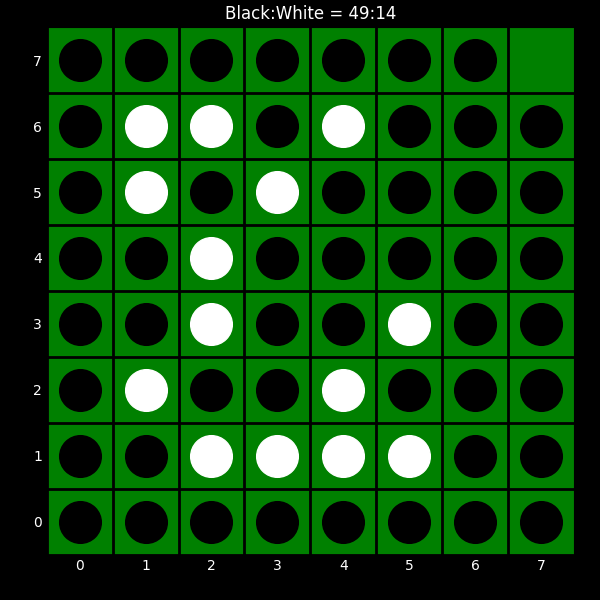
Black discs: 49
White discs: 14